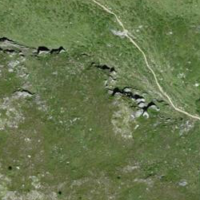
EUNIS habitat code: 26
Species observed at this site:
Arnica montana